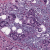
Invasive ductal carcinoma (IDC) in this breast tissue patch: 1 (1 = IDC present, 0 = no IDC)